Question: I have a Kendo UI Chart where I am displaying 3 series of data, on 3 different value axis.
The "Ad Position" value axis is inverted, with 1 being highest possible value (As per image).
As you can see, this results in the "Ad Position" series rendering "top down".
Does anyone know of a way to force this series to render "bottom up", e.g. for the bar to start rendering from the lowest value (4.5).
'''
var categories = Array();
var series1 = Array();
var series2 = Array();
var series3 = Array();
// data is populated by parsing a html table
// $chart is passed in as a variable
$chart.kendoChart({
theme: "bootstrap",
title: {
text: "Hour of Day Avg. Position"
},
legend: {
position: "bottom"
},
seriesDefaults: {
type: "line",
},
series: [{
data: series1,
name: "Avg. Ctr",
tooltip: {
visible: true,
template: "#= category #: #= value #%"
},
axis: "ctr"
},
{
type: "bar",
data: series2,
name: "Avg. Position",
tooltip: {
visible: true,
template: "#= category #: #= value # Avg. Pos."
},
axis: "adPos"
},
{
data: series3,
name: "Clicks",
tooltip:
{
visible: true,
template: "#= category #: #= value # Clicks"
},
axis: "clicks"
}],
valueAxes: [
{
title: { text: "Click Through Rate" },
name: "ctr",
labels: {
visible: true,
format: "{0}%"
}
},
{
title: {text: "Clicks per Hour"},
name: "clicks",
labels: {
visible: true,
format: "{0}"
}
},
{
title: { text: "Ad Position" },
name: "adPos",
labels: {
visible: true,
format: "{0}"
},
min: 1,
reverse: true
}],
categoryAxis: {
categories: categories,
labels: {
rotation: 45
},
title: {
text: "Hour of Day (24Hr)"
},
reverse: false,
axisCrossingValues: [0,30]
}
});
'''
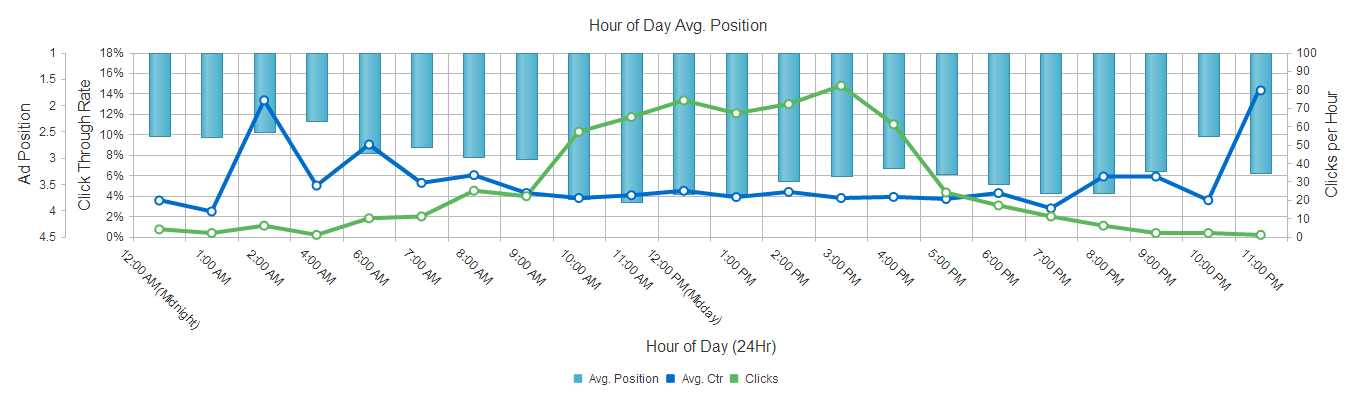
Answer: <URL>
Generally speaking, the 'reverse: true' property of the axis only reverse the axis direction and not changes the point of intersection for both and category axes. Hence in order to get the desired outcome you should specify the 'axisCrossingValue' of the '"adPos"' value axis. For example:
'''
$("#chart").kendoChart({
//....
valueAxes: [
//....
},
{
title: { text: "Ad Position" },
name: "adPos",
//....
reverse: true,
axisCrossingValues: 50
}]
});
'''